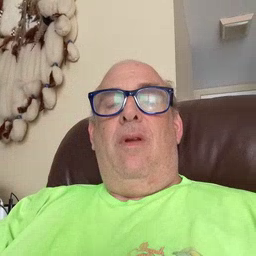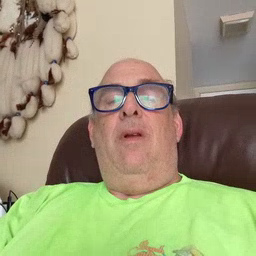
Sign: think